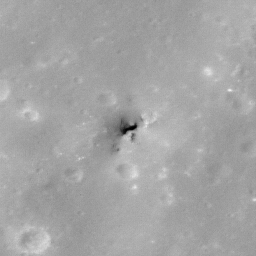
Pit: Copernicus 11
Host crater: Copernicus
Host type: impact_melt
Lunar coordinates: latitude 9.973, longitude 340.728